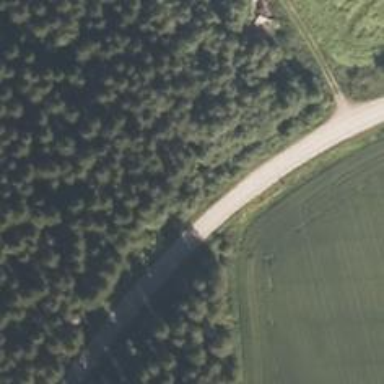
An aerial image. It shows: Culvert tunnel.